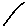
Label: line